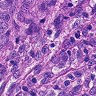
Metastatic tissue present: yes